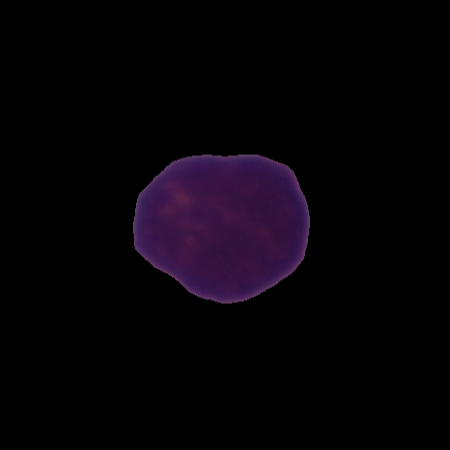
Label: healthy